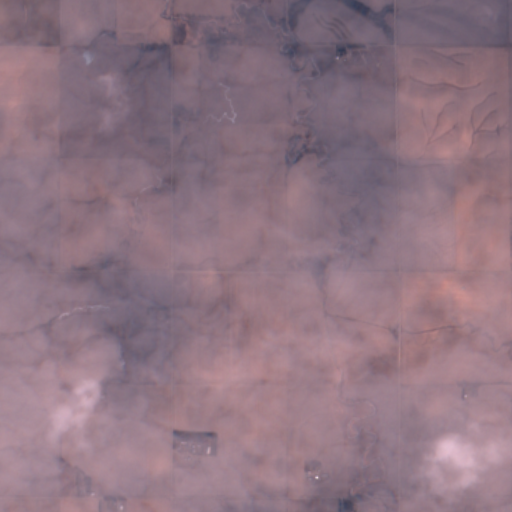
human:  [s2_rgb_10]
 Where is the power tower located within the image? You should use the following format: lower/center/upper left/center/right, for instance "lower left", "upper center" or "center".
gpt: The power tower is located in the left of the image.
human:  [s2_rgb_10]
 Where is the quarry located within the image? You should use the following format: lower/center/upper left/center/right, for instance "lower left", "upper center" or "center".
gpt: There is no quarry in the image.